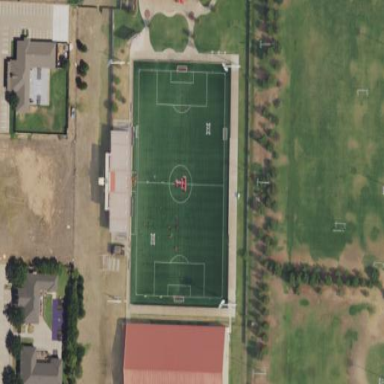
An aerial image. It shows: Soccer pitch for leisureland activities.